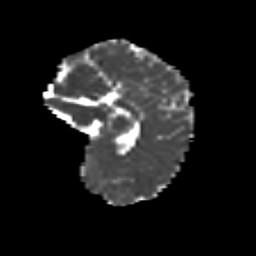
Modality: MD
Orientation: sagittal
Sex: female
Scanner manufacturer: siemens
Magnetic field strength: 3 T
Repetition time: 5 s
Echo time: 0.071 s